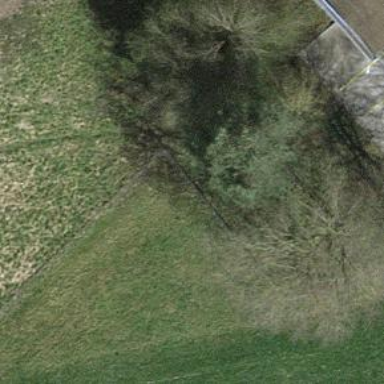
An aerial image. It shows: Beautiful tree in nature.